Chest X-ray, AP view. Patient: 27 years old, sex F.
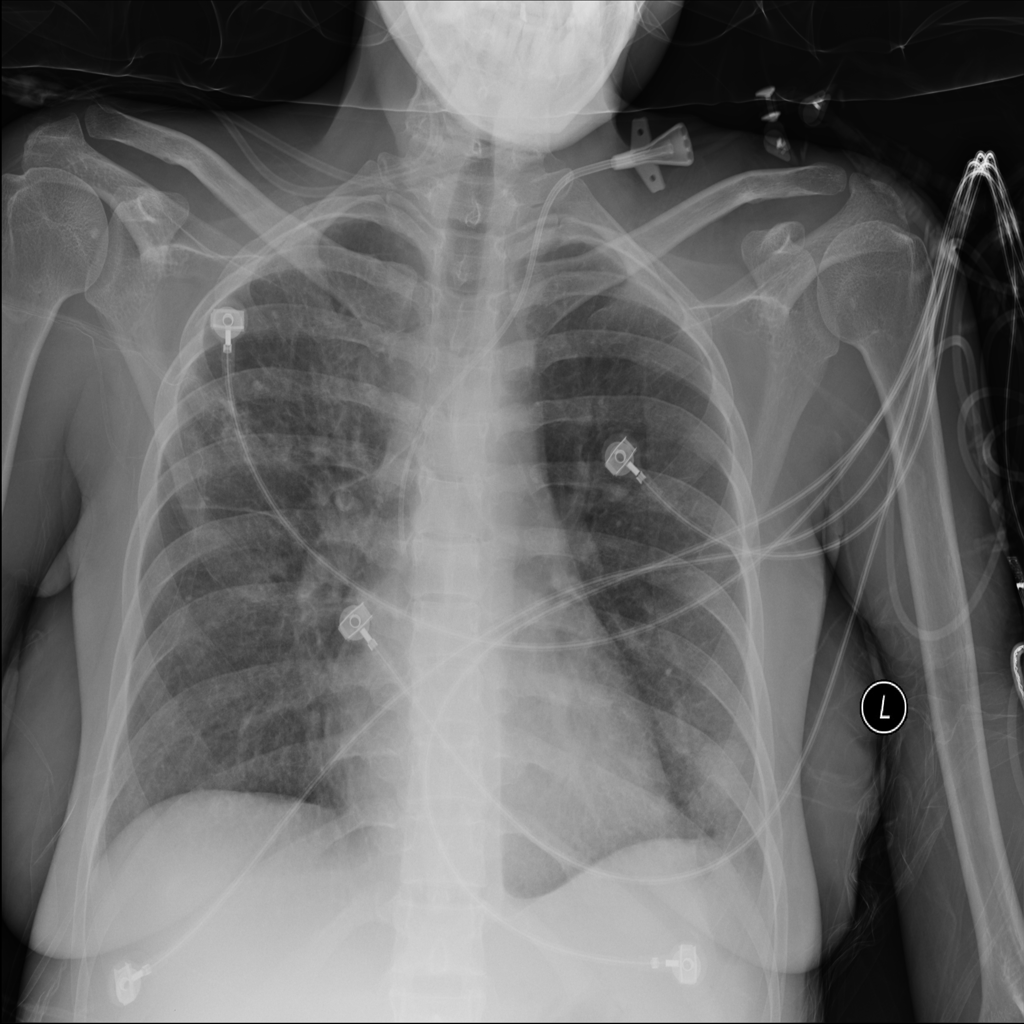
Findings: Infiltration, Mass